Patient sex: F
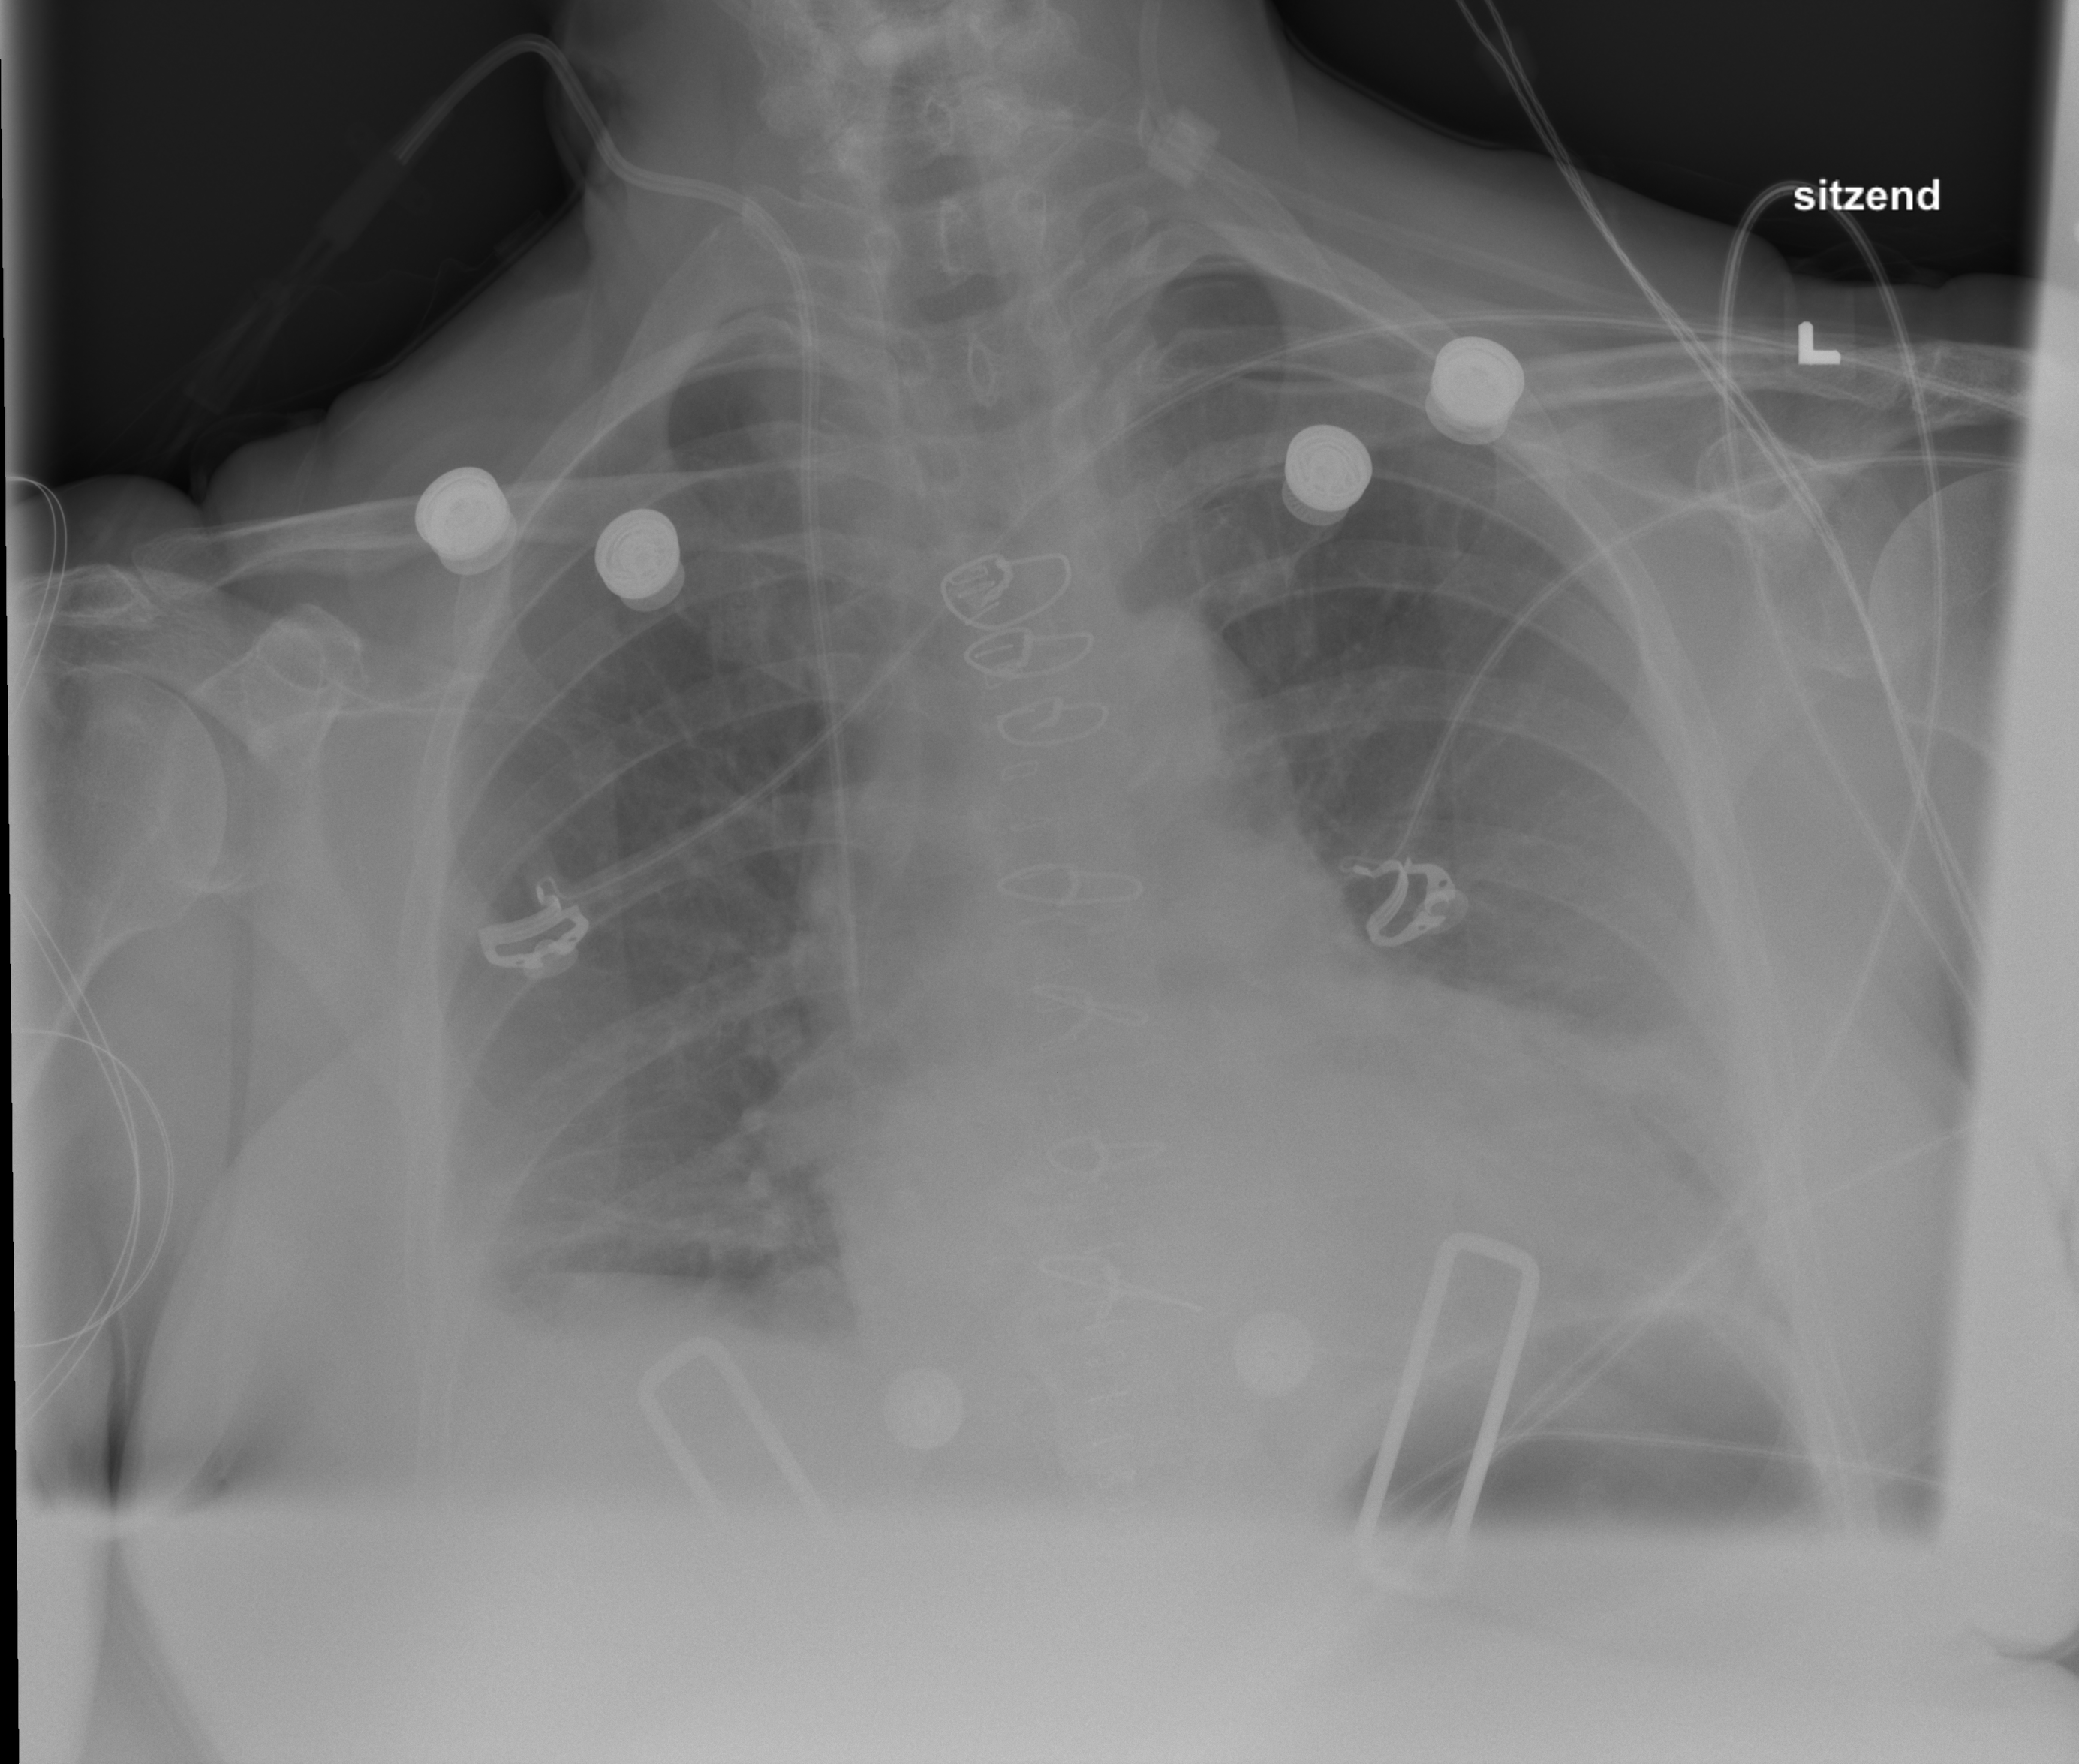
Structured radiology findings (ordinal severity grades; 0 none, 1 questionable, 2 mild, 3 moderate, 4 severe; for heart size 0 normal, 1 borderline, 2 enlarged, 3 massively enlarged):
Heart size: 2
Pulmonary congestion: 0
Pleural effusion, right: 2
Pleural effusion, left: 2
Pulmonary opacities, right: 0
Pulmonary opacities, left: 0
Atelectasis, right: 2
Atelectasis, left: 2